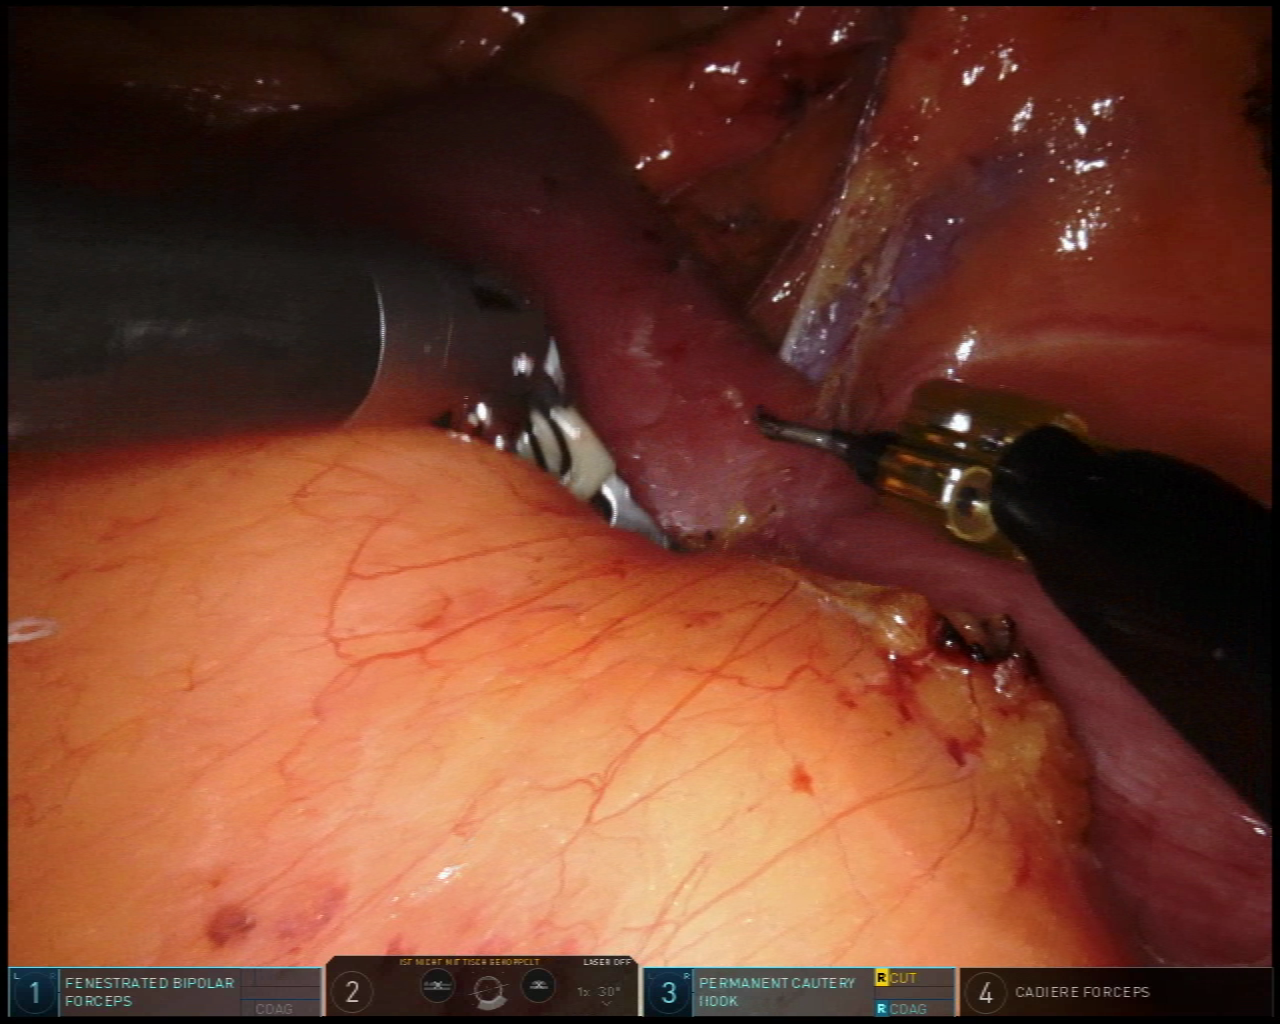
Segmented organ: intestinal_veins
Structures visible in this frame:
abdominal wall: no
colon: yes
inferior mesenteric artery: no
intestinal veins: yes
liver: no
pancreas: no
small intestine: no
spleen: no
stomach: no
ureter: no
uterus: no
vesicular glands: no